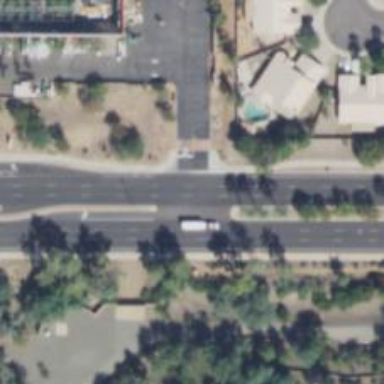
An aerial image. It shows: Secondary link road with asphalt surface.